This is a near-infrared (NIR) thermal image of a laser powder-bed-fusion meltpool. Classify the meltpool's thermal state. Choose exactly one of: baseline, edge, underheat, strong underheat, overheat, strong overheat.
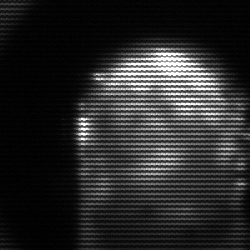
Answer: baseline